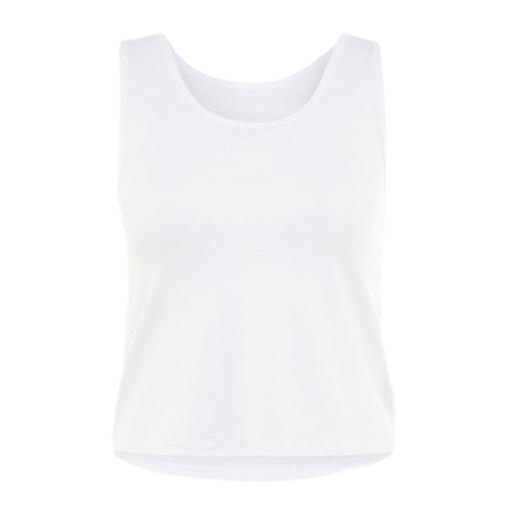
white pure tank top, white scoop muscle t-shirt, white track crop tank top, white background